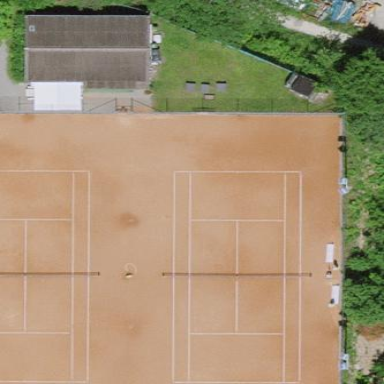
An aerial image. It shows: Tennis court on pitch.